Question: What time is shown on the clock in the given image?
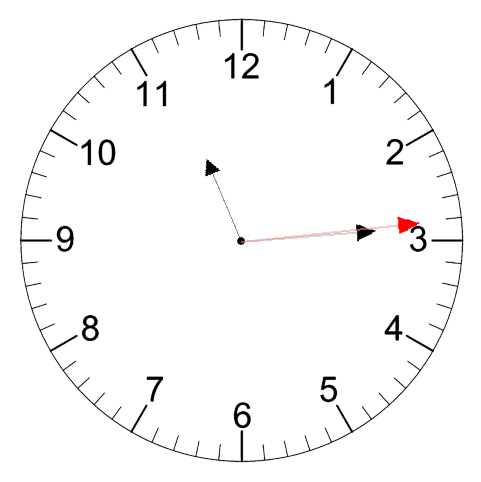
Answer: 11:14:14